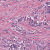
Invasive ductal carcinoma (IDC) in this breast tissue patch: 1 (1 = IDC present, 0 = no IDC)